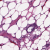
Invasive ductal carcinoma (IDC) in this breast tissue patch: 0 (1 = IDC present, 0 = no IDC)